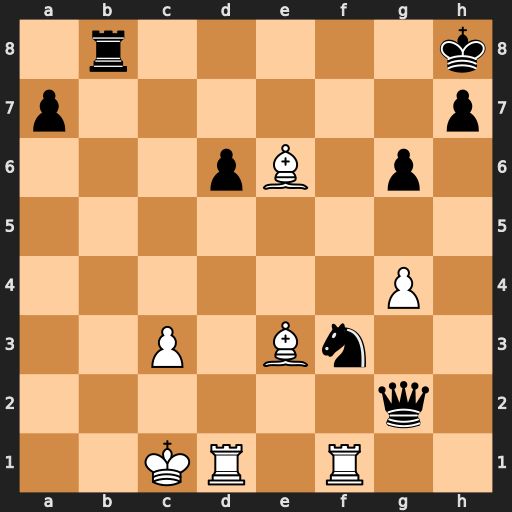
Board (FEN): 1r5k/p6p/3pB1p1/8/6P1/2P1Bn2/6q1/2KR1R2
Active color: w
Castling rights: -
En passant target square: -
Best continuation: Rf2 Qxf2 Bxf2